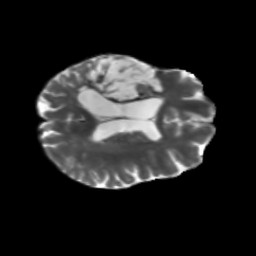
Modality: T2w
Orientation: axial
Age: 63
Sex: female
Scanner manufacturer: siemens
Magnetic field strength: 3 T
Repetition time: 5.47 s
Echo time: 0.0854 s